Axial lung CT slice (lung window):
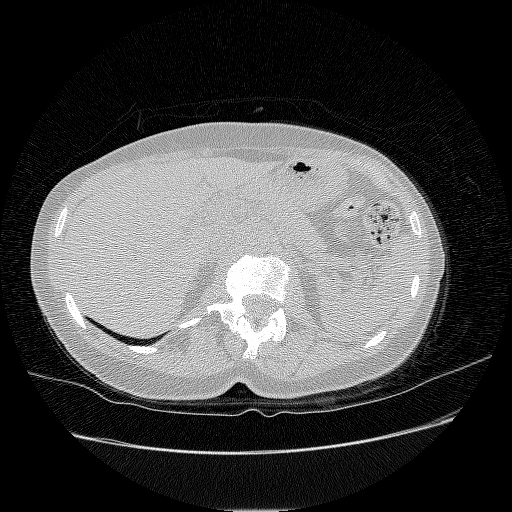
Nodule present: no